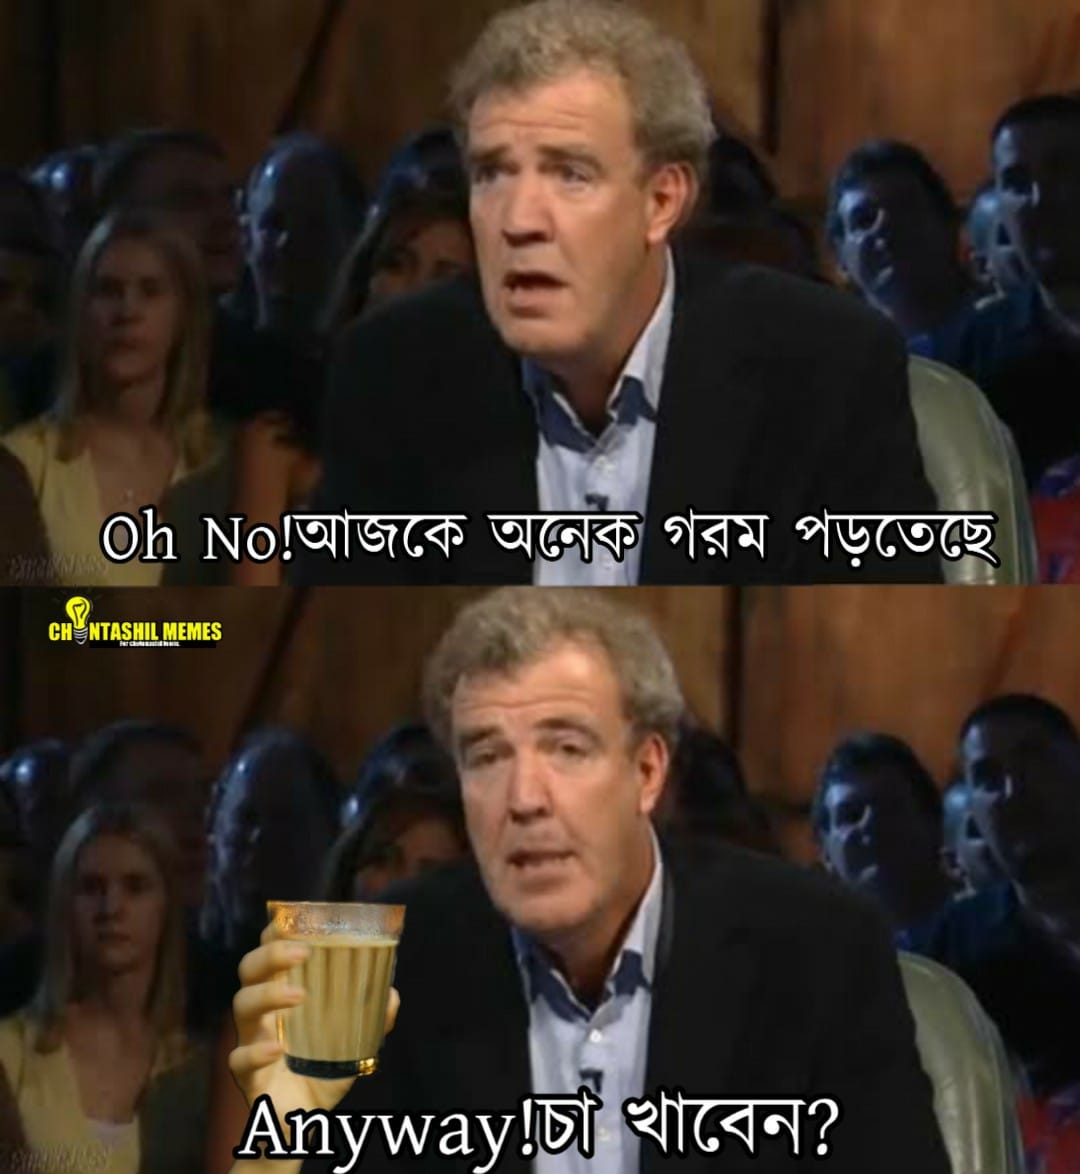
Caption: Oh no !  আজকে অনেক গরম পড়তেছে     Anyway !  চা খাবেন?
Label: non-hate